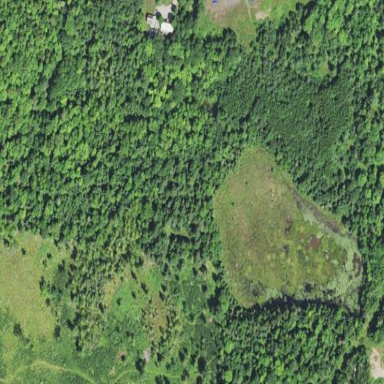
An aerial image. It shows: Serene woodland landscape.